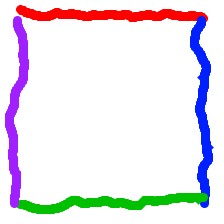
Shape: square